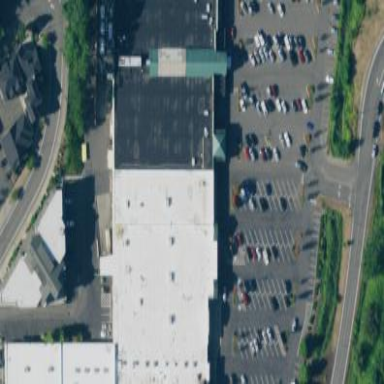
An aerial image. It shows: Supermarket building.